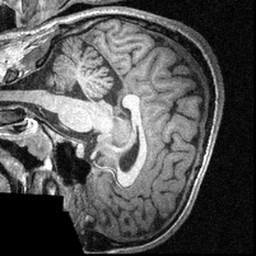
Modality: T1w
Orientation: sagittal
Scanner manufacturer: siemens
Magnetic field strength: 3 T
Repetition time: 1.57 s
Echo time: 0.00304 s